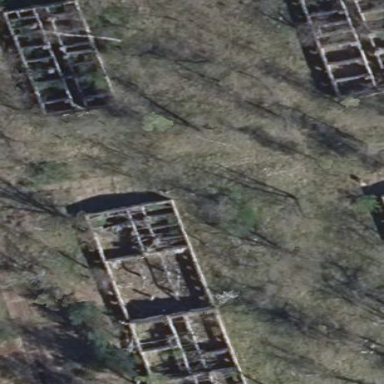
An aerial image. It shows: Mainly ruinous historic ruins.